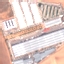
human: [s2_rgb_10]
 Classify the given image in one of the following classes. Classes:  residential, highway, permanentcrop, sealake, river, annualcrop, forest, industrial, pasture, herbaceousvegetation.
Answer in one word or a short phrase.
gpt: Industrial